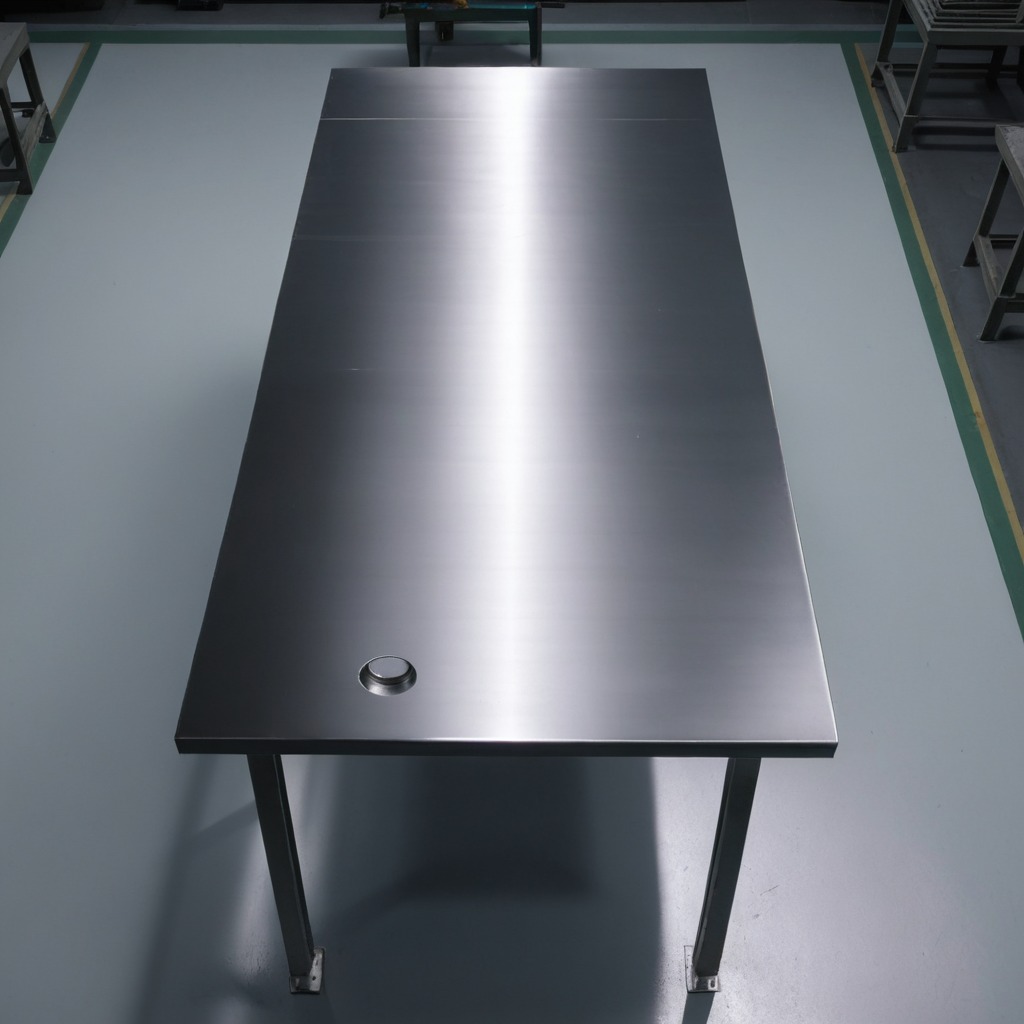
A flat metal washer is lying on the clean empty table in the evening soft directional lighting on the tabletop realistic grain studio-quality clarity centered framing